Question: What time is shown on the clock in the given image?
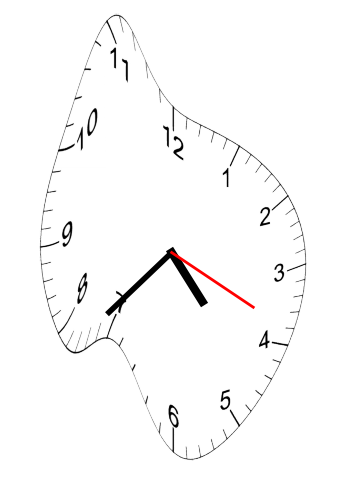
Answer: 04:37:19